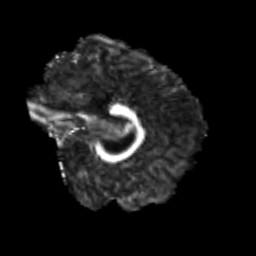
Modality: FA
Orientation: sagittal
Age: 20
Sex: male
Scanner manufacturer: siemens
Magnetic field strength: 3 T
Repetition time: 3.5 s
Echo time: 0.113 s